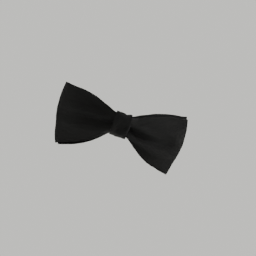
Label: people